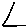
Label: triangle